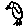
Label: bird